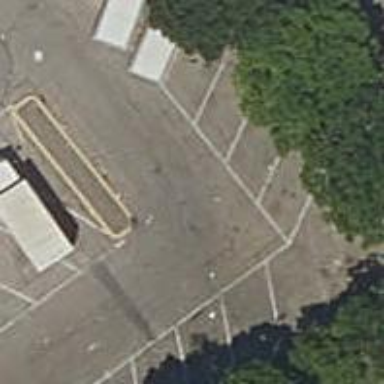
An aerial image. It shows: Road serving as parking aisle.